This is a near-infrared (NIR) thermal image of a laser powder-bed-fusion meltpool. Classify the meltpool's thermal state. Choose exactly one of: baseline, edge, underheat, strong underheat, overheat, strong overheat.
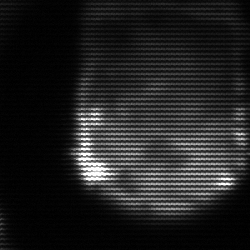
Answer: edge